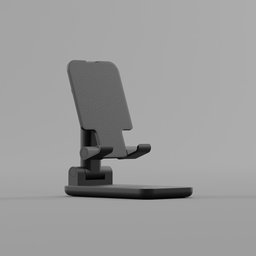
Label: tools